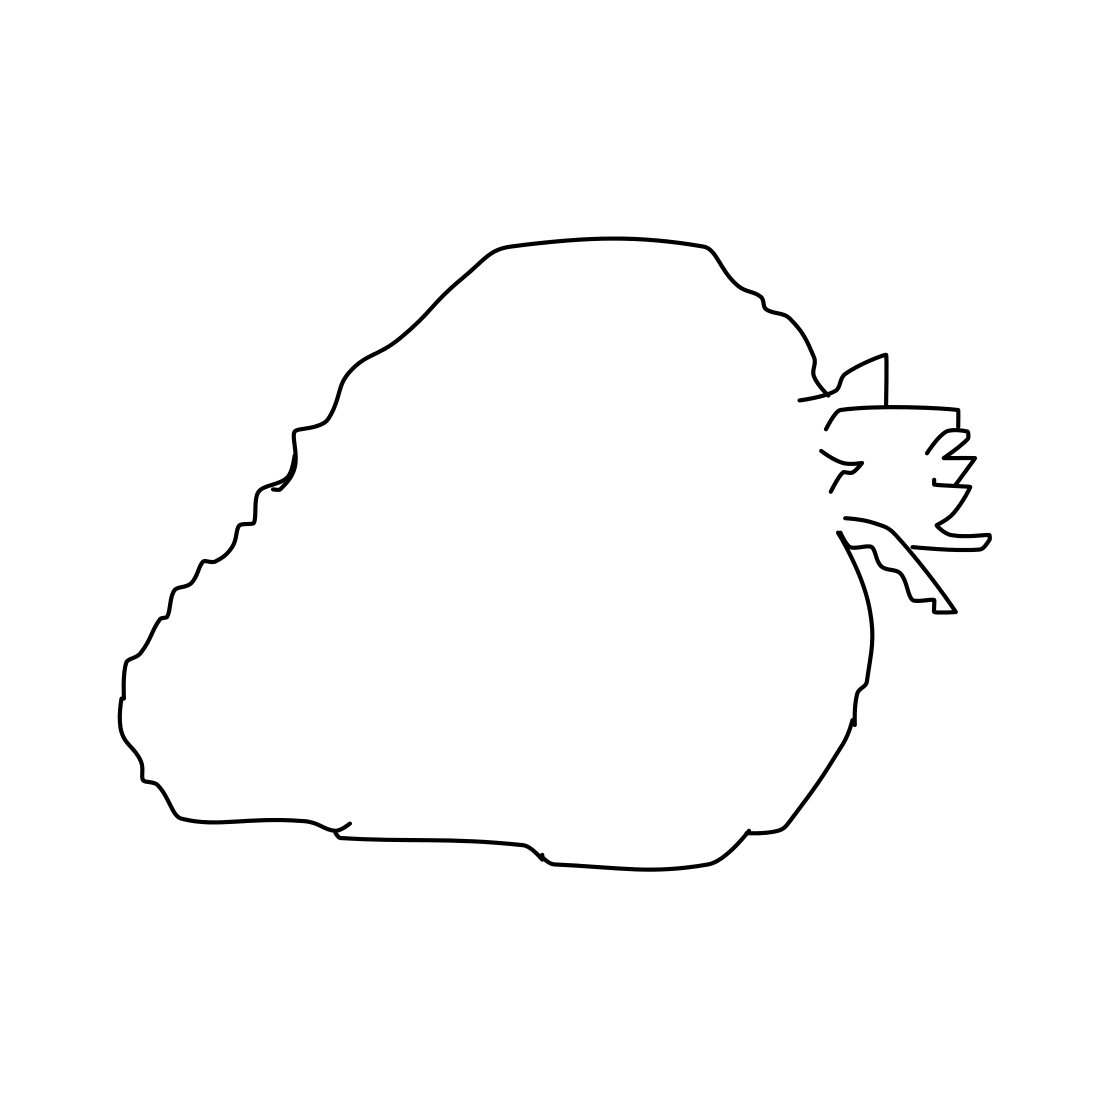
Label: strawberry